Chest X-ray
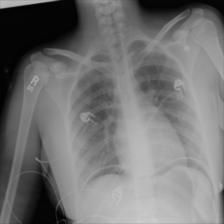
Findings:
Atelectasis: negative
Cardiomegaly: negative
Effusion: negative
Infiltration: positive
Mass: negative
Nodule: negative
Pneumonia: negative
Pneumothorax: negative
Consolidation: negative
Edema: negative
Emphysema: negative
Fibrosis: negative
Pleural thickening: negative
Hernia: negative